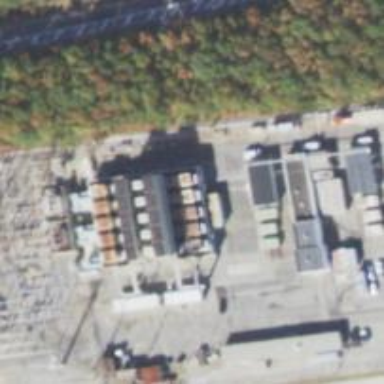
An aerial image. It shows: Gas turbine power generator.